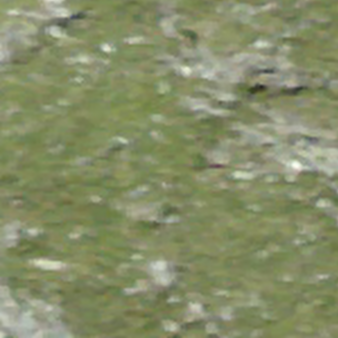
Label: other